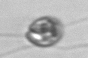
Label: flagellate_morphotype1